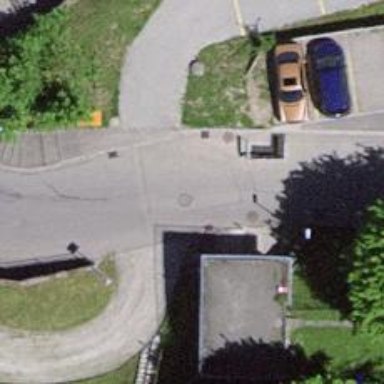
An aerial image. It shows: Road with steps.